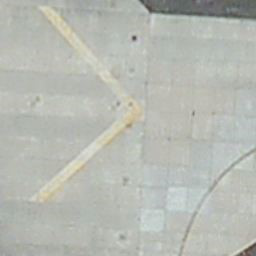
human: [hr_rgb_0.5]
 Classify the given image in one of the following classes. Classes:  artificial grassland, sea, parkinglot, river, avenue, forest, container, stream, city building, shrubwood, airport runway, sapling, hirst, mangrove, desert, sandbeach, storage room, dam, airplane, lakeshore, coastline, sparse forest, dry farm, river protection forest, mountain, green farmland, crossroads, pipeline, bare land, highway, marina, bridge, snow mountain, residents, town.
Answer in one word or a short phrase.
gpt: airport runway